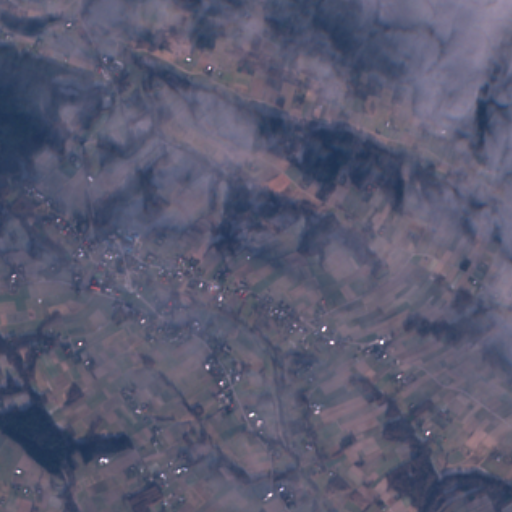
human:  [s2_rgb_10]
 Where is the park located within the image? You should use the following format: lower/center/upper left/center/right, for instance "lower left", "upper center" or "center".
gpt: The park is located in the center left of the image.
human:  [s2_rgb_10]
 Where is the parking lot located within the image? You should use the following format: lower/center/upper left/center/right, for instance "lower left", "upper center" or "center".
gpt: The parking lot is located in the center left of the image.
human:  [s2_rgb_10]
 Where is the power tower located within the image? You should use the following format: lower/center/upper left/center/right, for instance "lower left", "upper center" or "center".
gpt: The power tower is located in the lower left of the image.
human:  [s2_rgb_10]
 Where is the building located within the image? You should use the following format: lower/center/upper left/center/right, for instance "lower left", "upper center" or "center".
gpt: There is no building in the image.